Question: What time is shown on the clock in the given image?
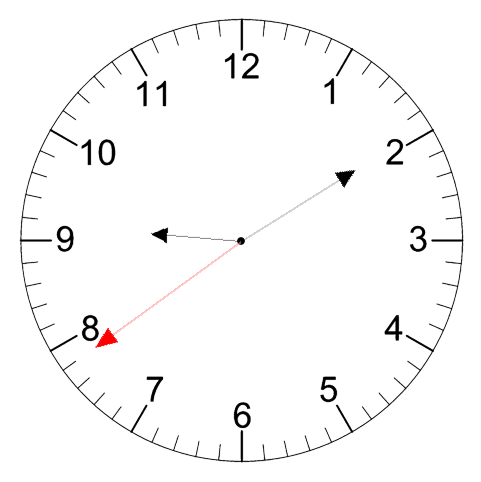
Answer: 09:09:39